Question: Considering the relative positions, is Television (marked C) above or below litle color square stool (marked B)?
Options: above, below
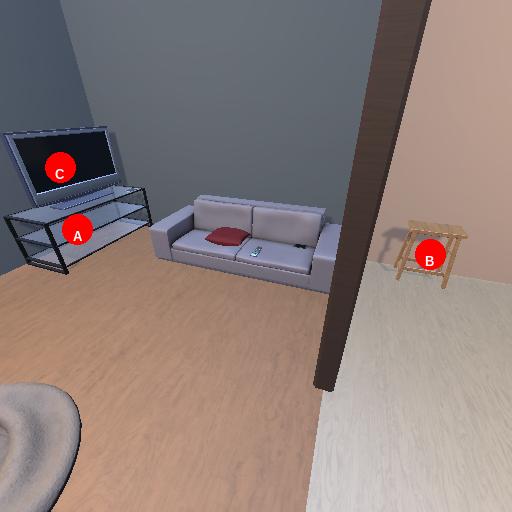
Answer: above